Interaction volume radius: 5 \u00c5
Interaction volume height: 20 \u00c5
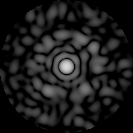
Disorder parameter: 0.8331